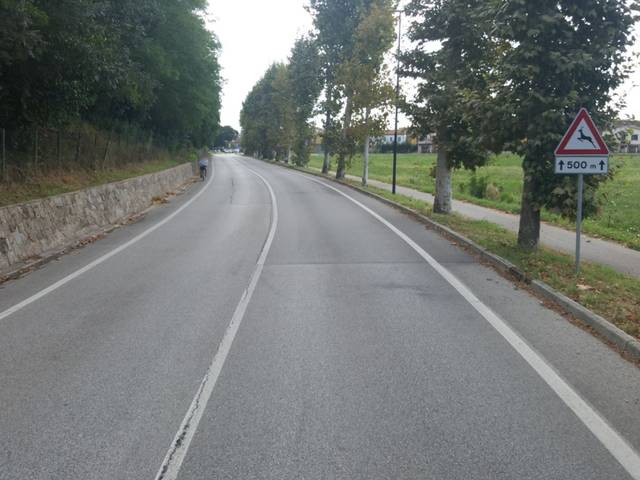
Region: Italy
Coordinates: 45.292, 11.771